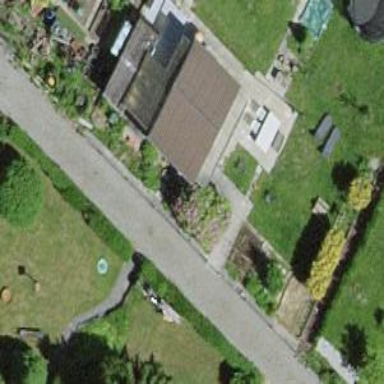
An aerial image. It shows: Bungalow.